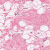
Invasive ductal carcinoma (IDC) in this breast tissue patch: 0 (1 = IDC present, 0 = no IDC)